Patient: sex M, age 65
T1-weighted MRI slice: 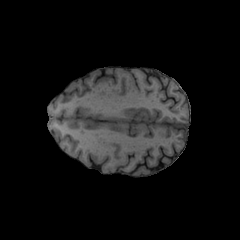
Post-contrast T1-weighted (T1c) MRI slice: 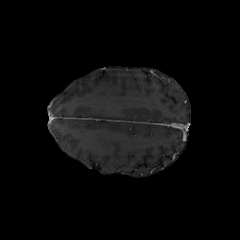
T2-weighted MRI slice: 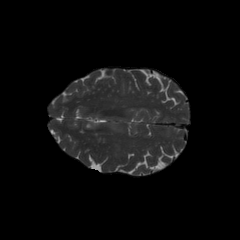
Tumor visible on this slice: no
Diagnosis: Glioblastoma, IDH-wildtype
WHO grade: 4